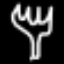
Label: fork